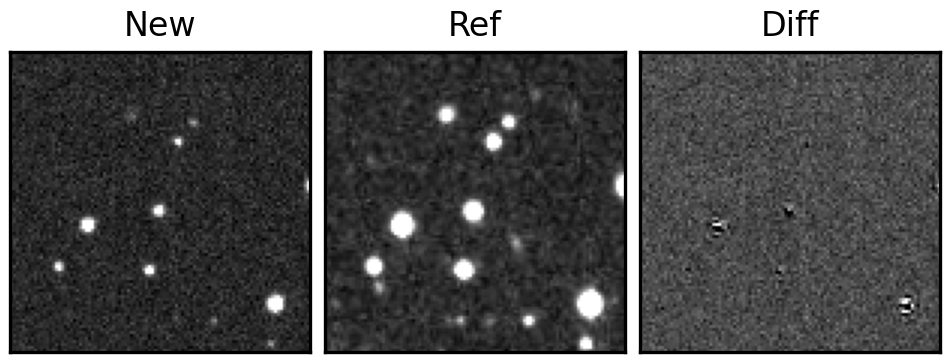
Label: bogus